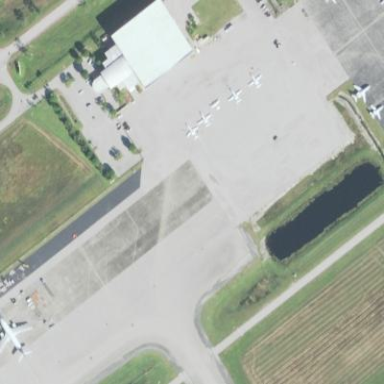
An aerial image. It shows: Apron at the airport.